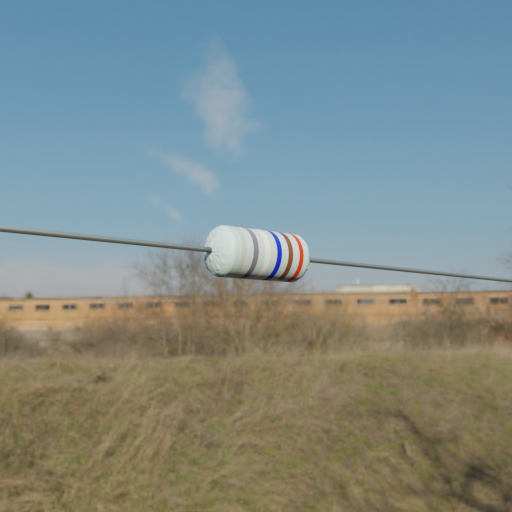
Resistor colour bands (in order): silver, gray, white, blue, brown, red